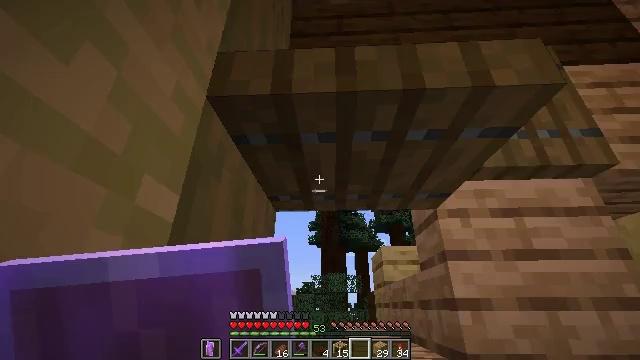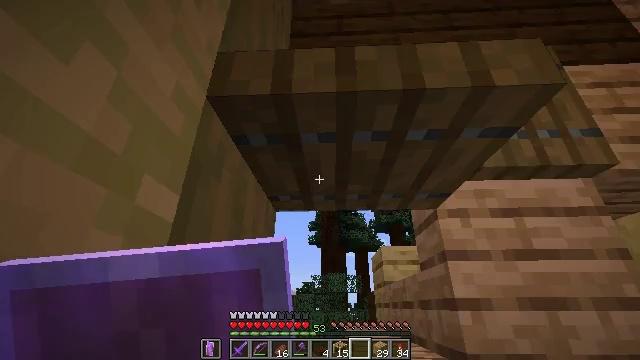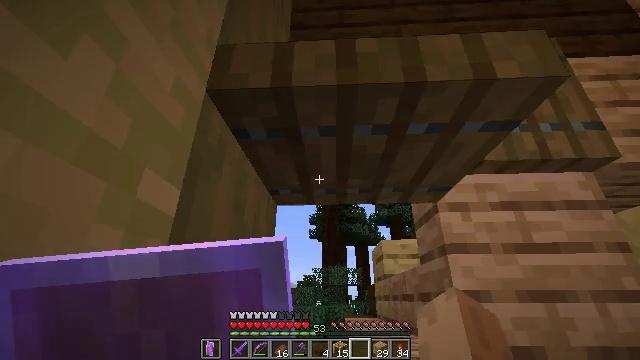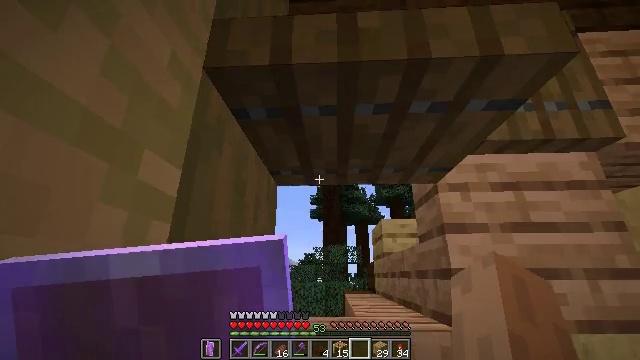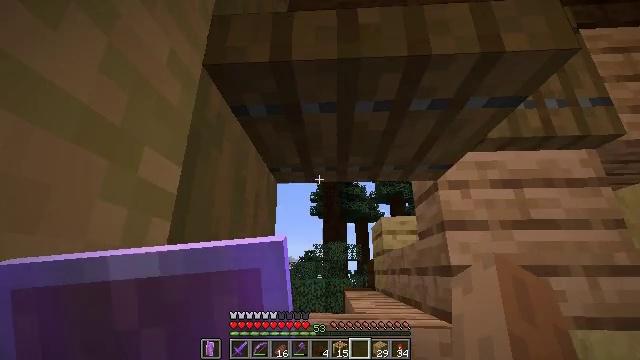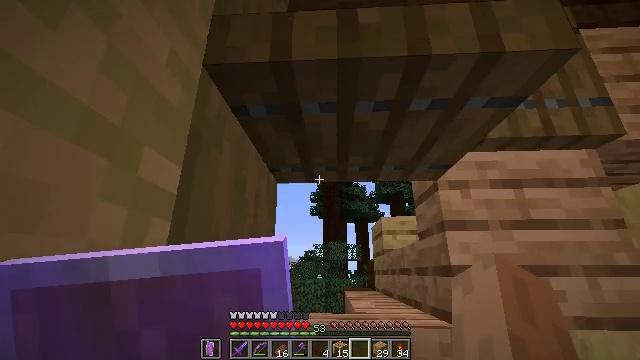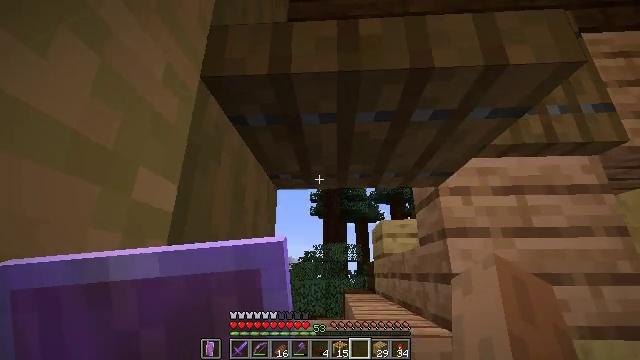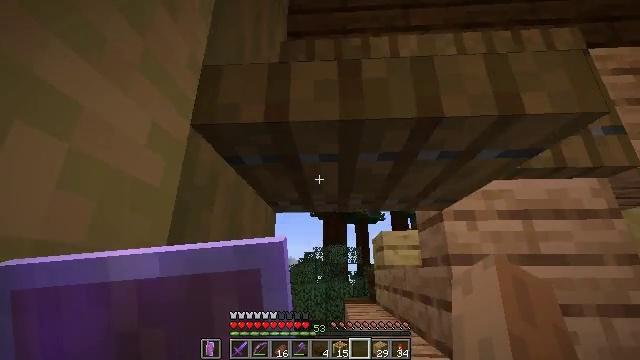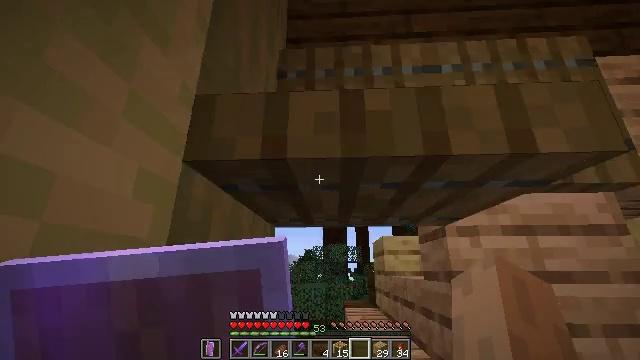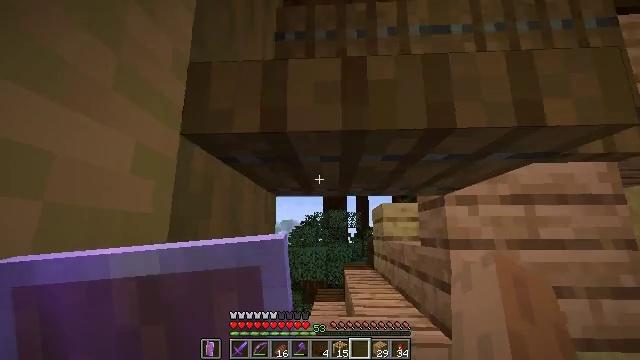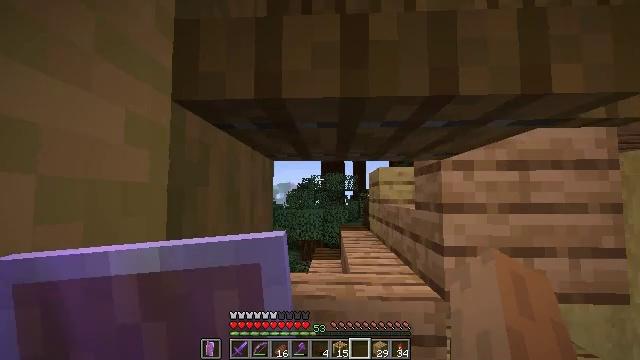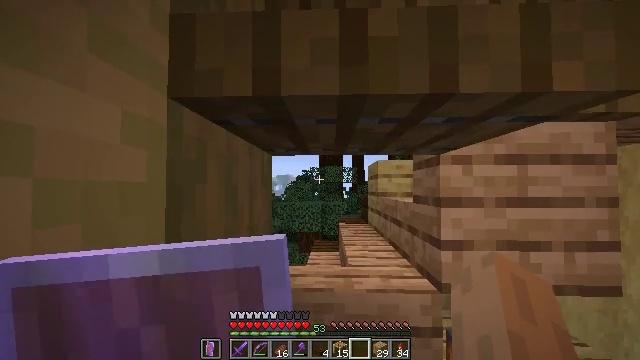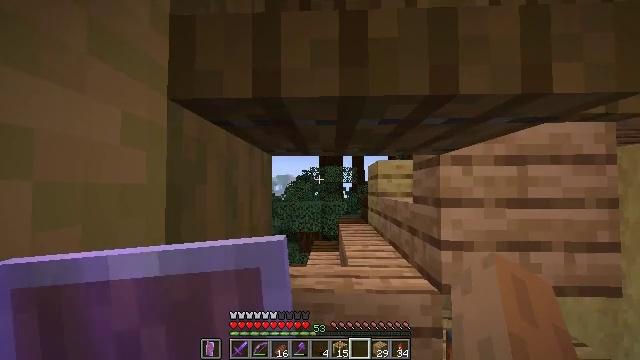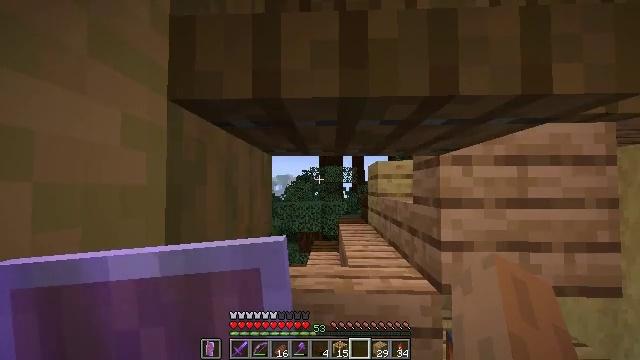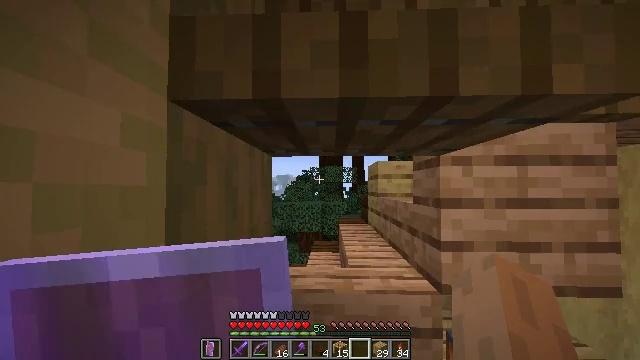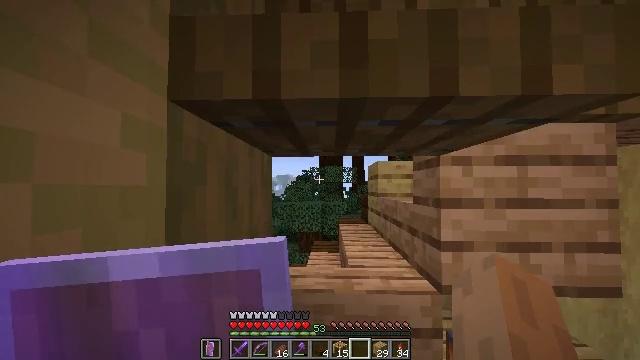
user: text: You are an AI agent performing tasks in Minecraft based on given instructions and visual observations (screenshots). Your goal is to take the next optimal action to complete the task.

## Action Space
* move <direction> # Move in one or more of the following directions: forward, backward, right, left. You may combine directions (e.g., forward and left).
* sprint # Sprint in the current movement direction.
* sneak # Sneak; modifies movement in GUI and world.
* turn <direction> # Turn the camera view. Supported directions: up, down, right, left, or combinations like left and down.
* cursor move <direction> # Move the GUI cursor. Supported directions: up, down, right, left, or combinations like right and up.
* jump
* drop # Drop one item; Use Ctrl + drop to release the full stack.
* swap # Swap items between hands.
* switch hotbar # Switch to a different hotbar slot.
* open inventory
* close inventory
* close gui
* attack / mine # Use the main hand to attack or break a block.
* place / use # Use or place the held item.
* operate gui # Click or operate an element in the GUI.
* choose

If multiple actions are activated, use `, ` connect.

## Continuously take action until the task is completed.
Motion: motion action
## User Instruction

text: Attack the oak slab to collect it.
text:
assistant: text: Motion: sneak
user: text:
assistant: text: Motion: sneak, turn down
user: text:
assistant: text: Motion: sneak, turn down
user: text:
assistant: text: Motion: sneak
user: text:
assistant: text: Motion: no_op
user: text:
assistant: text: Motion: no_op
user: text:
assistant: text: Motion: no_op
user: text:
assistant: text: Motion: no_op
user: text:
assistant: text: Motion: turn down
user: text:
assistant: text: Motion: turn down
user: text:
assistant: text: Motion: turn down
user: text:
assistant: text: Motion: no_op
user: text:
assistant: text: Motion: no_op
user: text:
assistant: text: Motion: no_op
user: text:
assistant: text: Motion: no_op
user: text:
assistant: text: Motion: no_op
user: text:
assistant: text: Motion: no_op
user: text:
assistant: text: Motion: turn up
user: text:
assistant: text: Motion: turn right and up
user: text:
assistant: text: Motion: turn right and up
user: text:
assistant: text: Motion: turn right and up
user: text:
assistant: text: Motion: no_op
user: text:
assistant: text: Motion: no_op
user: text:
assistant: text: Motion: no_op
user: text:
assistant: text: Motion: use / place
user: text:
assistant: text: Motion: use / place
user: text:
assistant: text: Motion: use / place
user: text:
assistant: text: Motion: no_op
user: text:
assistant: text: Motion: no_op
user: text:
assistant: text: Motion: no_op